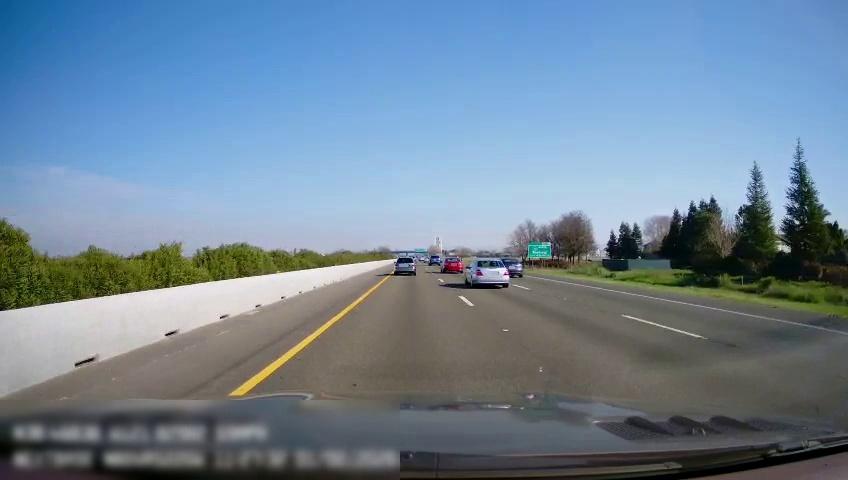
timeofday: Day
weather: Sunny
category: Drivable Space
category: Vehicles | SUV
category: Vehicles | Car
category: Vehicles | Car
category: Vehicles | SUV
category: Vehicles | Car
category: Lanes | Current Lane
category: Lanes | Current Lane
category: Lanes | Alternate Lane
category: Lanes | Alternate Lane
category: Traffic | Signs
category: Traffic | Signs